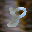
Label: 8